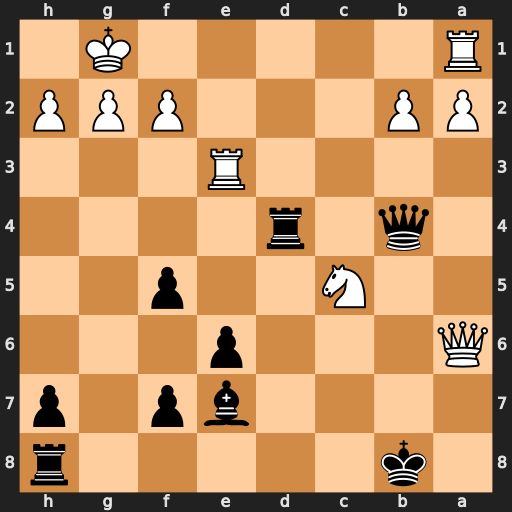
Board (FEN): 1k5r/4bp1p/Q3p3/2N2p2/1q1r4/4R3/PP3PPP/R5K1
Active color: b
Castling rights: -
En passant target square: -
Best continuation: Qxc5 Rc3 Rhd8 Rxc5 Rd1+ Rxd1 Rxd1+ Qf1 Rxf1+ Kxf1 Bxc5